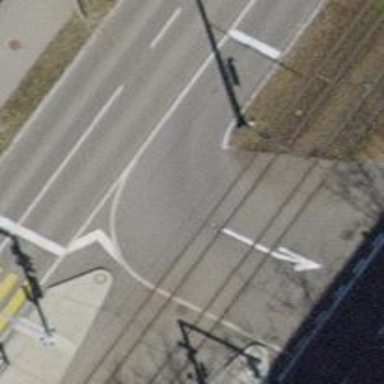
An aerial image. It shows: Secondary link road with asphalt surface.